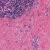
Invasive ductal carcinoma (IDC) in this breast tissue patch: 0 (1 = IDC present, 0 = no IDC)